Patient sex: M
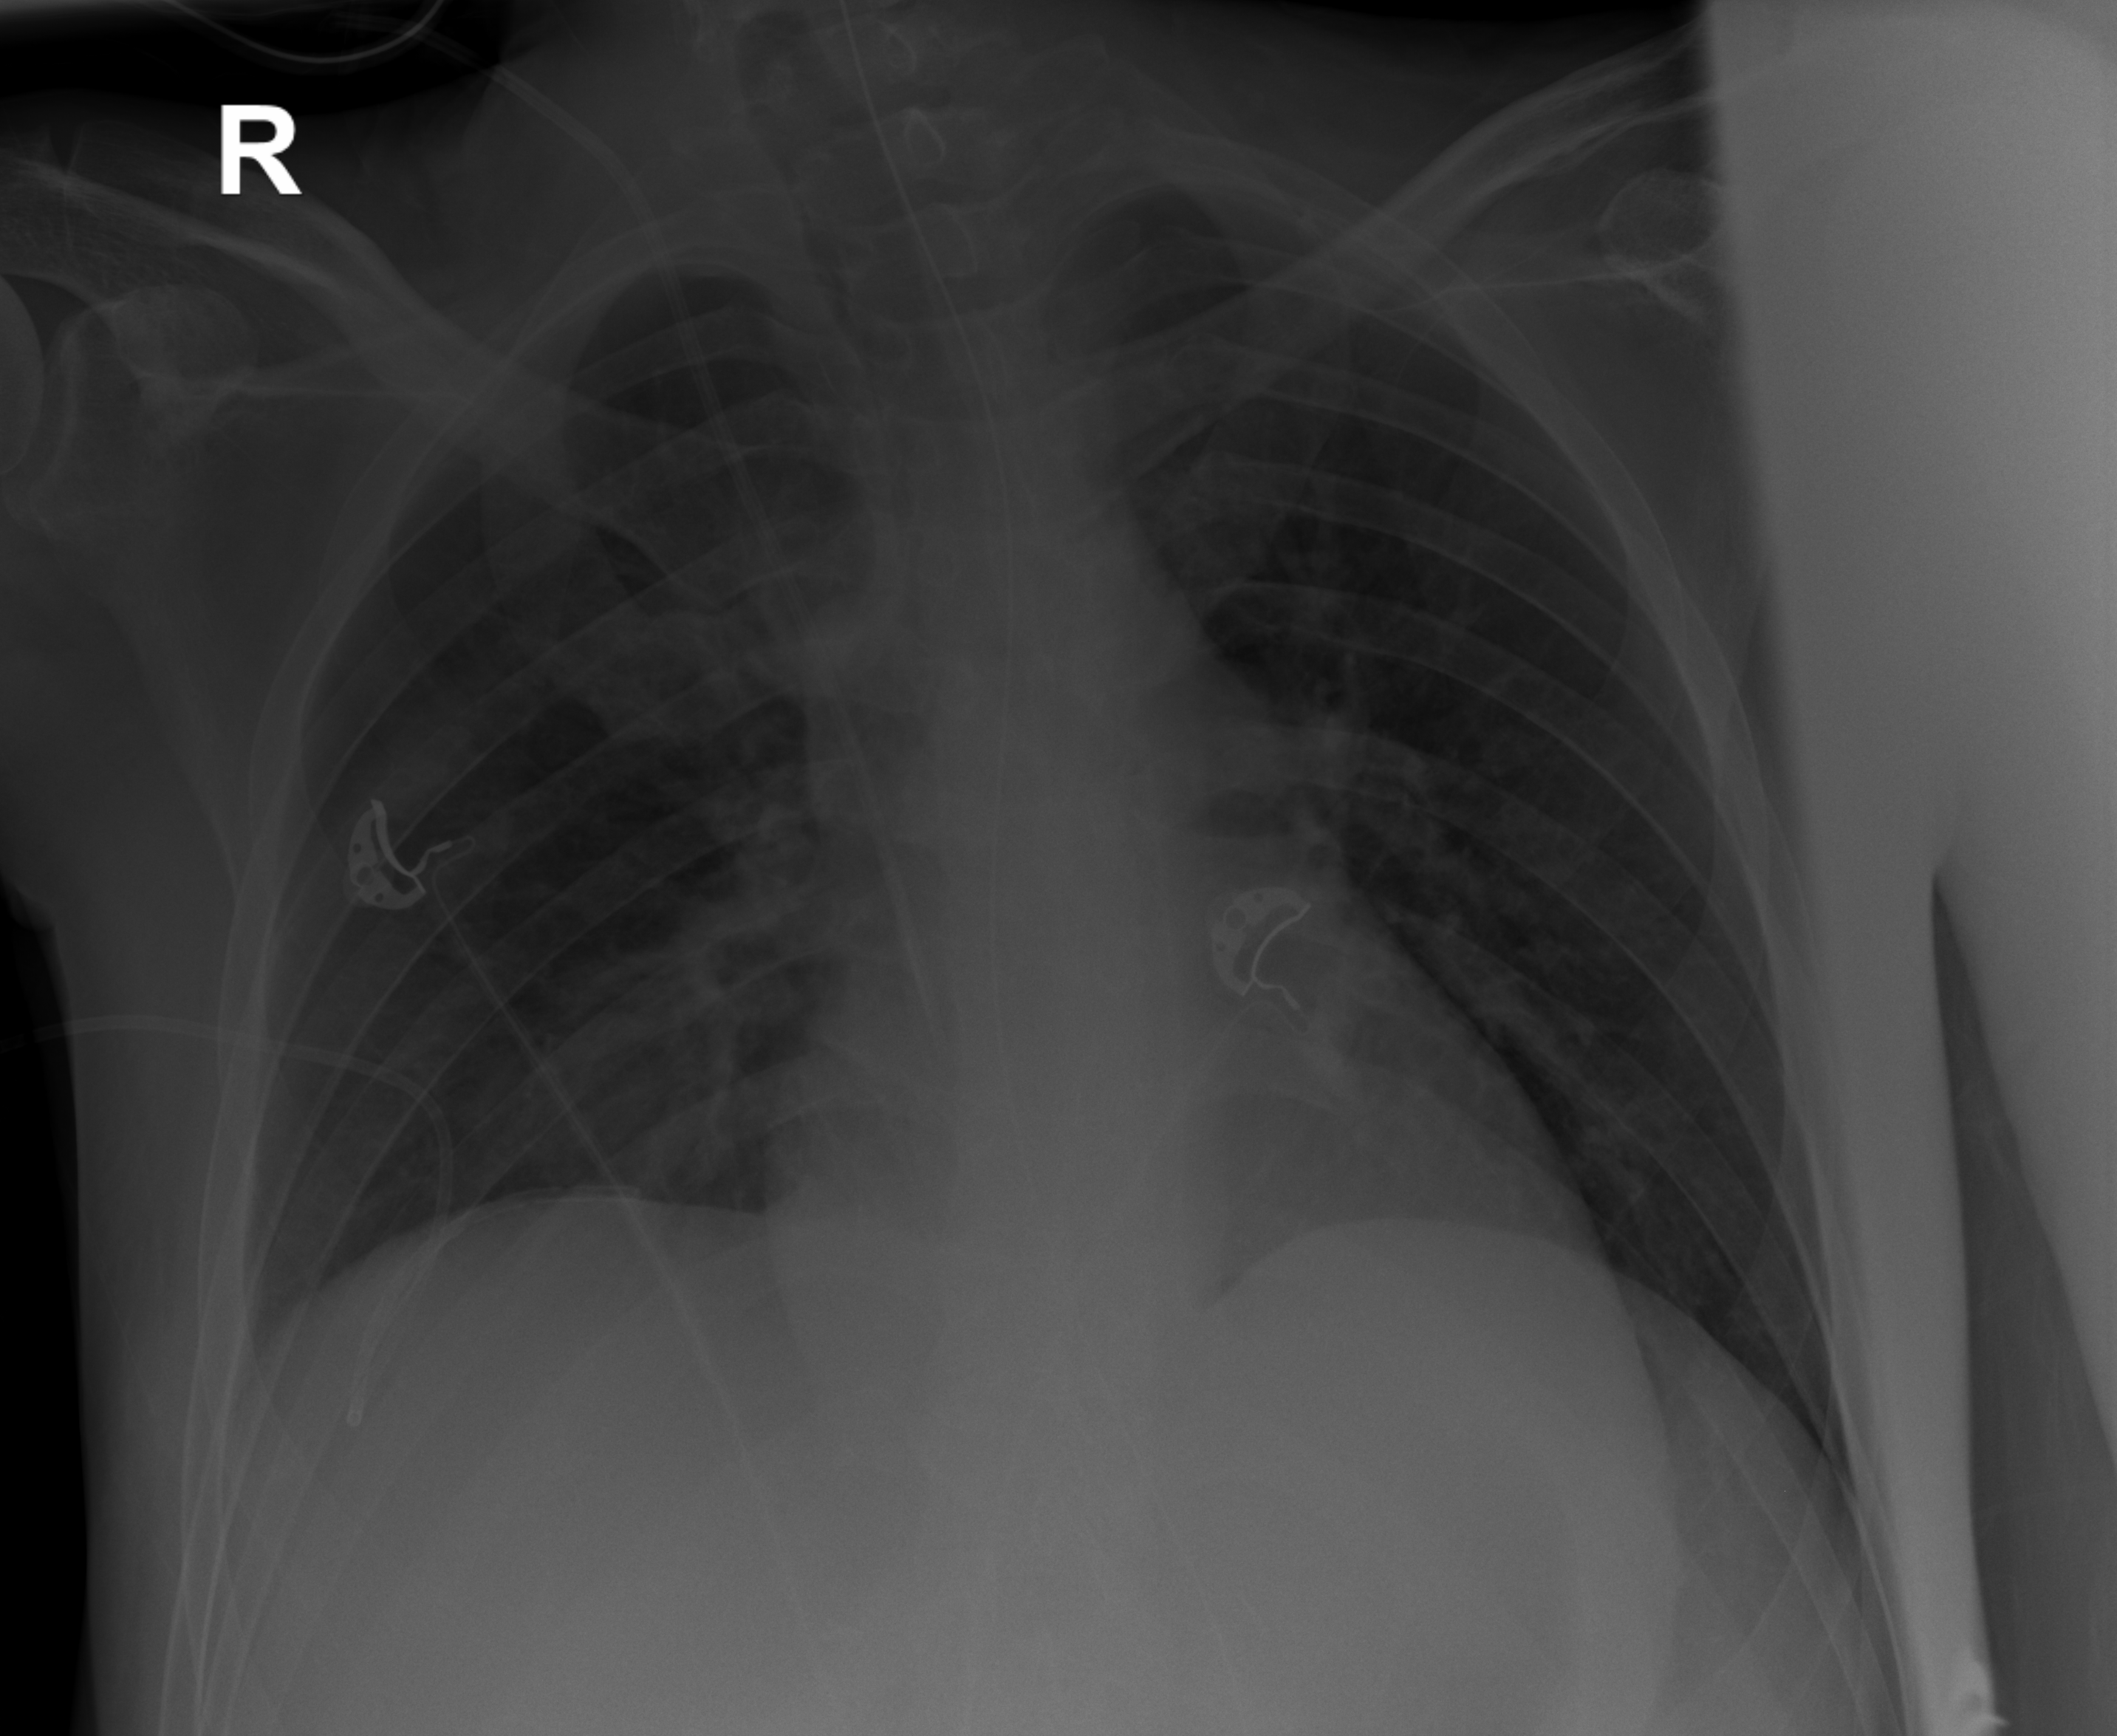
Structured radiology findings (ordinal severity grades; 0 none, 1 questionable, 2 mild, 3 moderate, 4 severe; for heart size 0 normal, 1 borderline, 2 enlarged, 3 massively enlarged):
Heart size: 1
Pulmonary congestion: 0
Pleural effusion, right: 1
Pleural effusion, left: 0
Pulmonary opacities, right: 0
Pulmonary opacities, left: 0
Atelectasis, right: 2
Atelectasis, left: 0